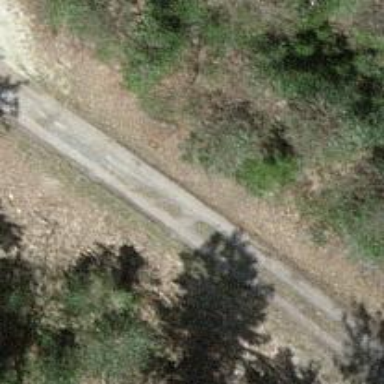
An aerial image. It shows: Well-maintained track road of grade 1.